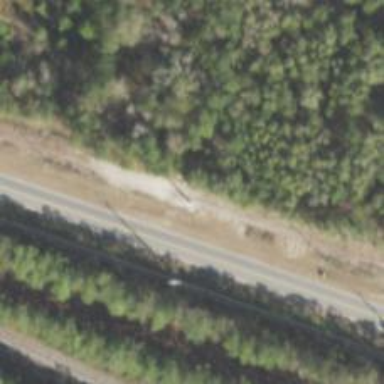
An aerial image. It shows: Power pole.